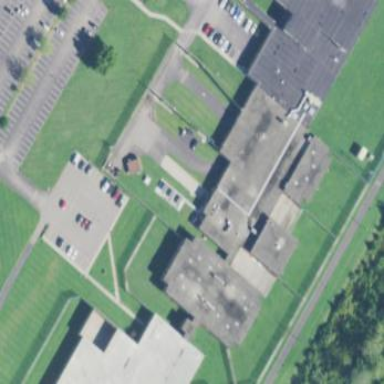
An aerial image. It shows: Prison.